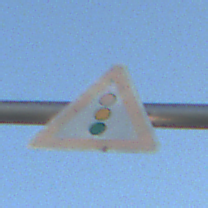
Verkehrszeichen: Lichtzeichenanlage
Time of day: MorningAfternoon
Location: Outdoor (Nature)
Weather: Clear
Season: Winter
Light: Natural